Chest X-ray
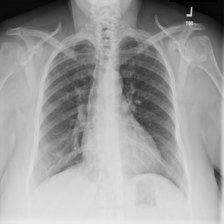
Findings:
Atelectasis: negative
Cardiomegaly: negative
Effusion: negative
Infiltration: negative
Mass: negative
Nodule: negative
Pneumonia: negative
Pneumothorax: negative
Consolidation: negative
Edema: negative
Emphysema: negative
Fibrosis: negative
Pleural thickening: negative
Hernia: negative